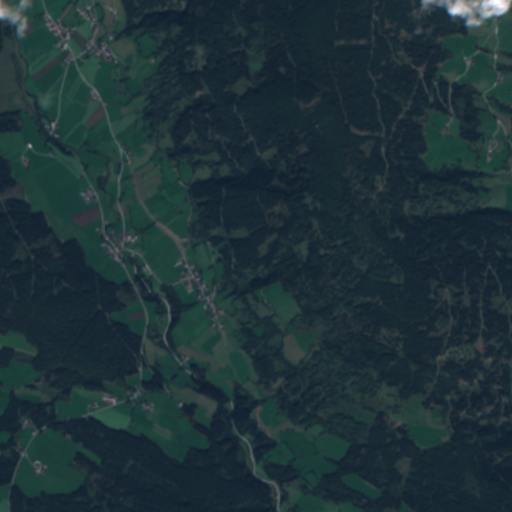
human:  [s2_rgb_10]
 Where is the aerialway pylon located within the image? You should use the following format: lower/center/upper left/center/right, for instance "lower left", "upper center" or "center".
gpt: The aerialway pylon is located in the upper right of the image.
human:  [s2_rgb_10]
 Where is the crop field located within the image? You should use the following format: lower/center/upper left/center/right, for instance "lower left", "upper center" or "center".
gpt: The crop field is located in the upper left of the image.
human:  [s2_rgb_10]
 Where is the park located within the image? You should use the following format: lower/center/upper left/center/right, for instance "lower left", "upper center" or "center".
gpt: The park is located in the upper left of the image.
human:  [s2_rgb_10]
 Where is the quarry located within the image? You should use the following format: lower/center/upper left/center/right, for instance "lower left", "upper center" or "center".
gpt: There is no quarry in the image.